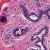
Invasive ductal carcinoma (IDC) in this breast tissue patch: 0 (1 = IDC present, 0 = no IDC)